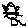
Label: cat